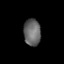
Tissue: prostate
Cell type: B cells
Senescence score: 0.723
Nuclear area (px): 446
Mean DAPI intensity: 102.487